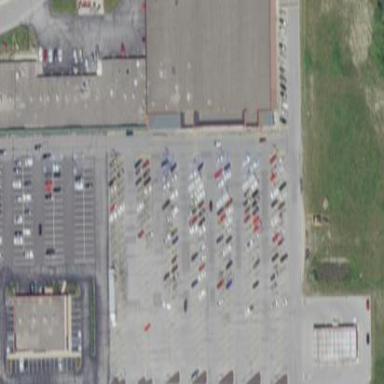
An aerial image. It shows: Retail area.